Question: I'm trying to use the url manipulation of the Image Intervention package to handle image via url this <URL>. But the browser returns an empty image like this:

I changed these line in the config file:
'''
'route' => 'imagecache',
'paths' => array(
storage_path('app/images'),
),
'''
The url that I tried is like this: localhost:3500/imagecache/original/{file_name}
And leave everything else the same
So are there any steps that I'm missing?
Thank you
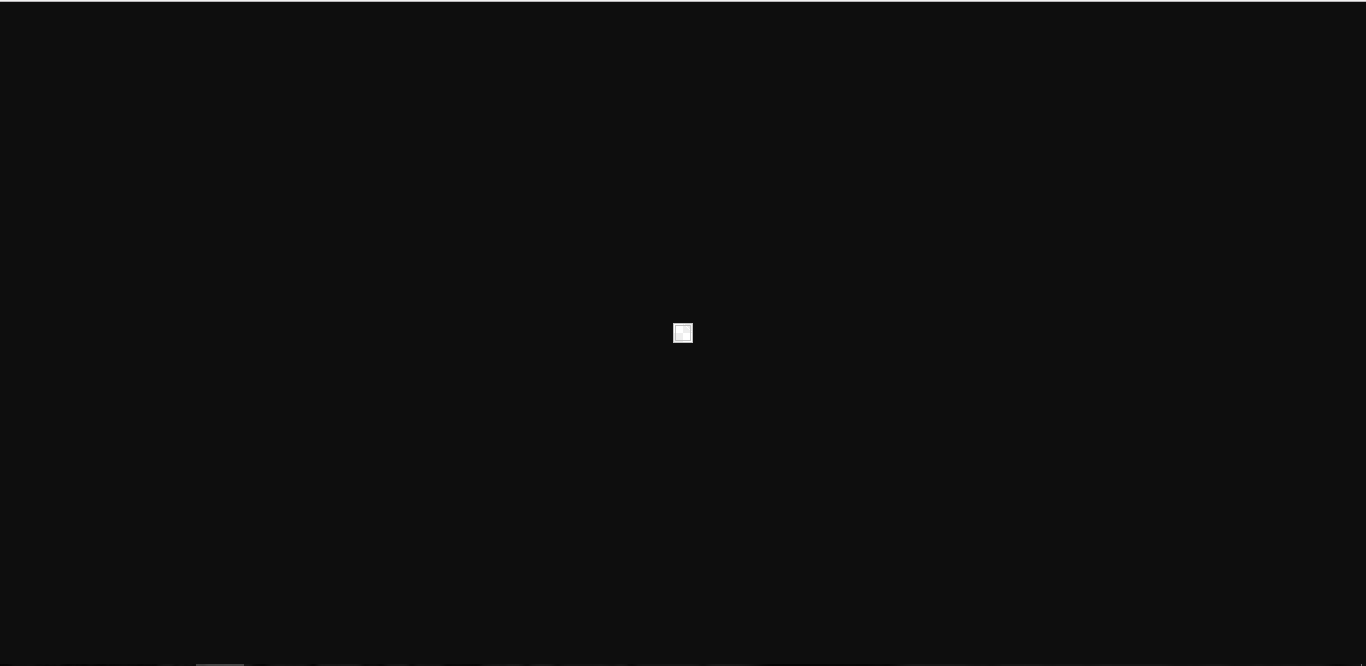
Answer: I found the solution <URL>.
There are some blank spaces before the '<?php' tag in the 'config/imagecache.php' file. Delete them and everything starts working fine